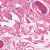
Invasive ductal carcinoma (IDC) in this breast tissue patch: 0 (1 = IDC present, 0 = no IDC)